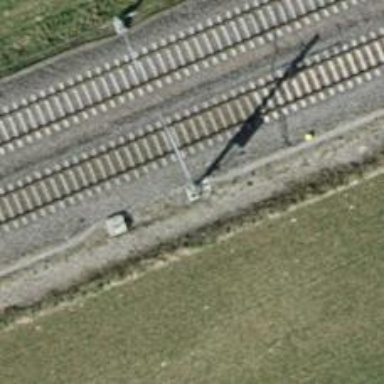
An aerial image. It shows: Catenary mast for power lines.